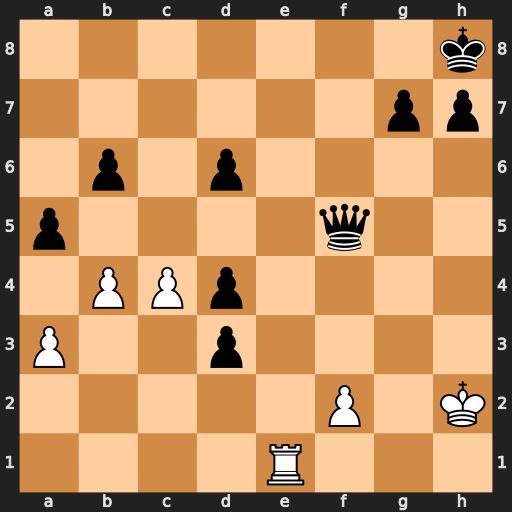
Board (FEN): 7k/6pp/1p1p4/p4q2/1PPp4/P2p4/5P1K/4R3
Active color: w
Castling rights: -
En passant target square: -
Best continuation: Re8+ Qf8 Rxf8#